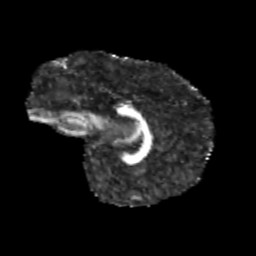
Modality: FA
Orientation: sagittal
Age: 10
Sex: male
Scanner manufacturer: siemens
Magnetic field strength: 3 T
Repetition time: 3.8 s
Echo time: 0.07 s